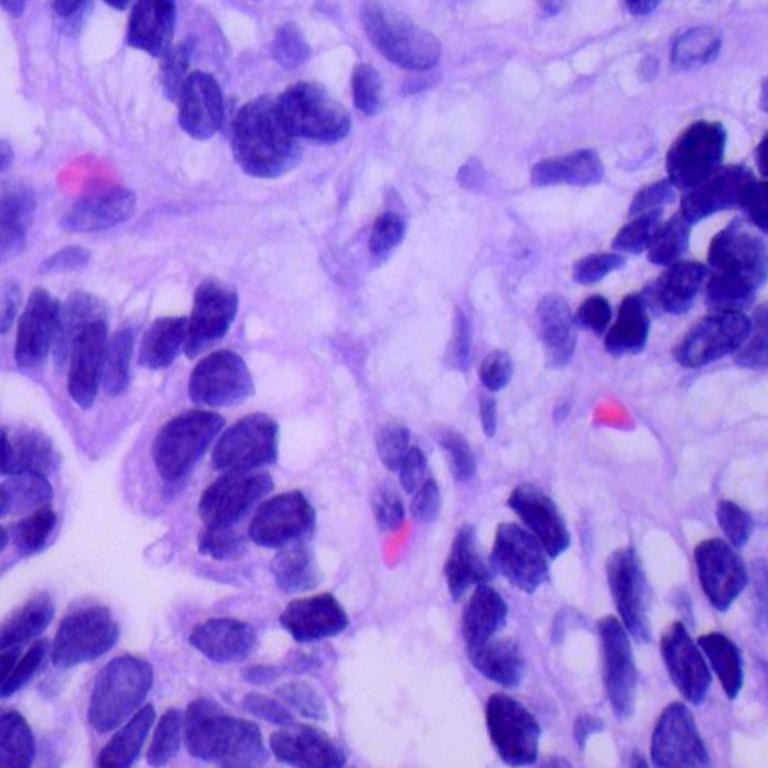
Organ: lung
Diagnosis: adenocarcinomas